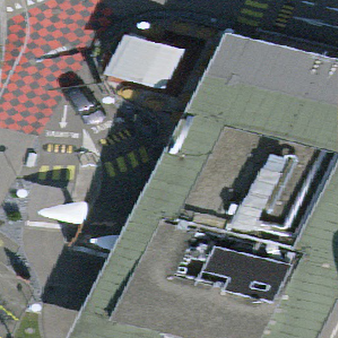
Label: other